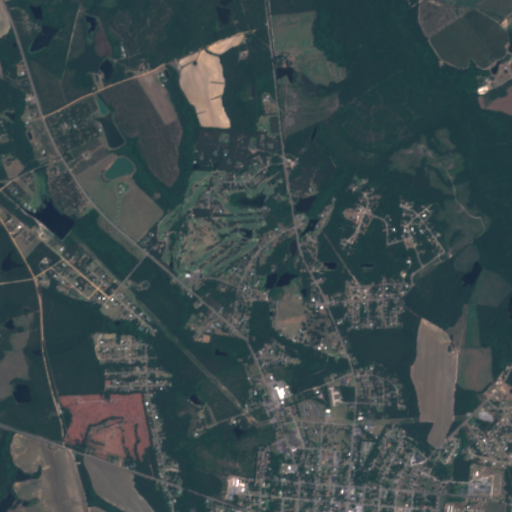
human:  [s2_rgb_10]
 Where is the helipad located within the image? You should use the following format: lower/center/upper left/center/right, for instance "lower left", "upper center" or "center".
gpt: The helipad is located in the lower center of the image.
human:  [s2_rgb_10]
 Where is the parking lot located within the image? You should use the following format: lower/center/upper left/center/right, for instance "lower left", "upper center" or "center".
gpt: The parking lot is located in the lower center of the image.
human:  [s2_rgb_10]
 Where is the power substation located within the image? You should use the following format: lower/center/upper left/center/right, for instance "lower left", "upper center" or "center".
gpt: The power substation is located in the lower right of the image.
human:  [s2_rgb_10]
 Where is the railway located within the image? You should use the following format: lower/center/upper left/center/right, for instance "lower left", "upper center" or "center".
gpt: The railway is located in the lower right of the image.
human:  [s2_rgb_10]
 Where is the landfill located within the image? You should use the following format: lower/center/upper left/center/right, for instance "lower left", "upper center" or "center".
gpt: There is no landfill in the image.